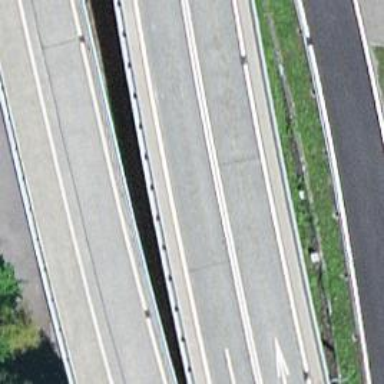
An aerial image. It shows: Trunk highway with bridge.